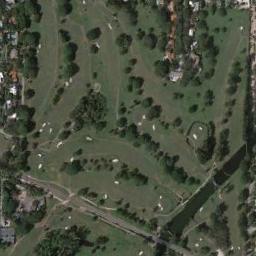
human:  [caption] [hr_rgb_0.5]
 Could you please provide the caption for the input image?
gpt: There are many bunkers and paths and a small river on a large green lawn on the golf course with many linear trees and many buildings .

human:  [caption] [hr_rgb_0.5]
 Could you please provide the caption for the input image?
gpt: There are many buildings beside the golf course .

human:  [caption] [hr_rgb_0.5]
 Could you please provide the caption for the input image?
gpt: The golf course has some fairways, Roads, Barrier trees and sandpits and lots of houses arranged neatly are next to the golf course .

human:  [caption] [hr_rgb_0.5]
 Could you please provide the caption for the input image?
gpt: The picture shows a road with a nearly 180-degree turn .

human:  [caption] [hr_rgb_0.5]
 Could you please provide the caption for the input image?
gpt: There are many bunkers and a river on the golf course .